Question: There are a lot of CSS shapes shown on <URL>. I am particularly surprised by the star:

How does the CSS below create this shape?
'''
#star-five {
margin: 50px 0;
position: relative;
display: block;
color: red;
width: 0px;
height: 0px;
border-right: 100px solid transparent;
border-bottom: 70px solid red;
border-left: 100px solid transparent;
transform: rotate(35deg);
}
#star-five:before {
border-bottom: 80px solid red;
border-left: 30px solid transparent;
border-right: 30px solid transparent;
position: absolute;
height: 0;
width: 0;
top: -45px;
left: -65px;
display: block;
content: '';
transform: rotate(-35deg);
}
#star-five:after {
position: absolute;
display: block;
color: red;
top: 3px;
left: -105px;
width: 0px;
height: 0px;
border-right: 100px solid transparent;
border-bottom: 70px solid red;
border-left: 100px solid transparent;
transform: rotate(-70deg);
content: '';
}
'''
'''
<div id="star-five"></div>
'''
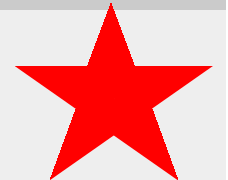
Answer: Let's break it into pieces:
The yellow borders are actually set as 'transparent' in the final product so they don't show. They are yellow here to show how the borders look.
As commented above, <URL> shows the idea behind the basic triangle shape.
The div by itself:
'''
<div id="star-five"></div>
'''

Combining the ':before' pseudo element is the same as this:
'''
<div id="star-five">
<div id="before"></div>
</div>
'''

Finally, combining the ':after' pseudo element is the same as this:
'''
<div id="star-five">
<div id="before"></div>
<div id="after"></div>
</div>
'''

Now you overlap each element precisely using 'position: absolute;' and rotate with 'transform' as needed to get the final product:

Let's visualise it!